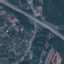
Land use / land cover: Highway